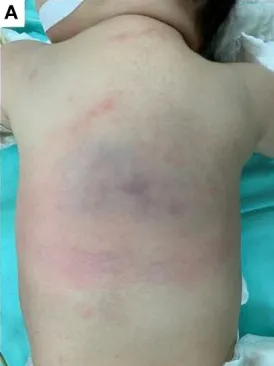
(A) Before treatment, an erythematous, poorly demarcated lesion (6 cm x 5 cm) on the back.
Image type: medical_photograph (skin_photograph)